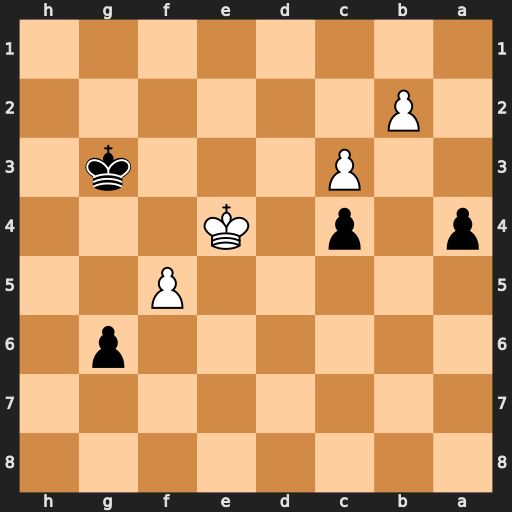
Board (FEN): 8/8/6p1/5P2/p1p1K3/2P3k1/1P6/8
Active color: b
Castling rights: -
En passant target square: -
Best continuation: gxf5+ Kxf5 Kf3 Ke5 Ke3 Kd5 Kd3